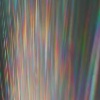
Label: sunburn